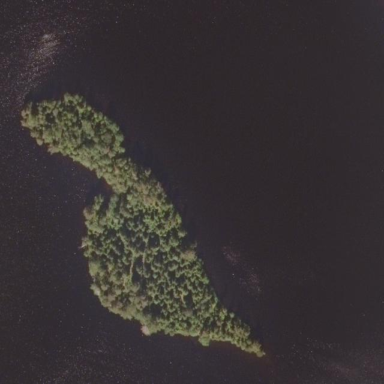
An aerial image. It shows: Island covered with woodland.